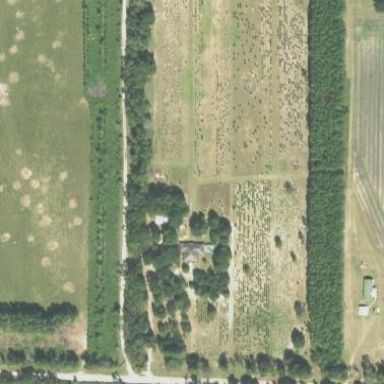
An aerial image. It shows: Plant nursery specializing in trees.